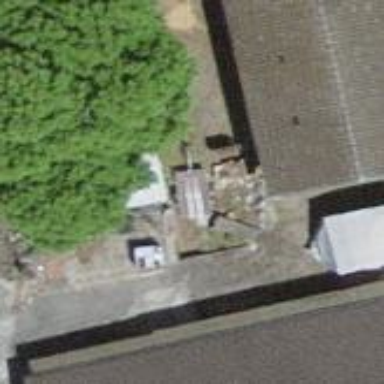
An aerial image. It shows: Barn.